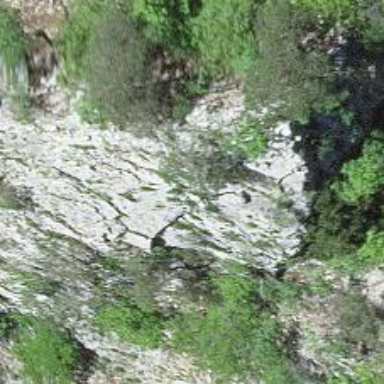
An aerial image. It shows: Cliff in nature.